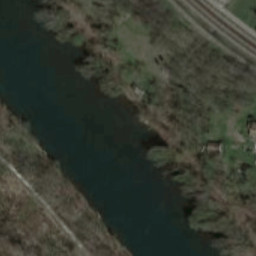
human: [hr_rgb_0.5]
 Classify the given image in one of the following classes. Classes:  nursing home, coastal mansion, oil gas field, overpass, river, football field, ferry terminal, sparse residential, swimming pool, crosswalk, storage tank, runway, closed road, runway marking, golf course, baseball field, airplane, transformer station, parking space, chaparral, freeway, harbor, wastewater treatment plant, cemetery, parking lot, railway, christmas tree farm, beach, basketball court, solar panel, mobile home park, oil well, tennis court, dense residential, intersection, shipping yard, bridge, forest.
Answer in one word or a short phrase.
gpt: river